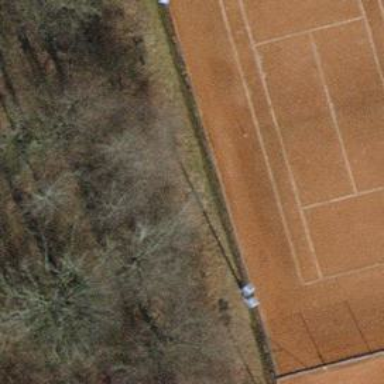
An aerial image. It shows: Brown bench.